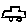
Label: car